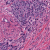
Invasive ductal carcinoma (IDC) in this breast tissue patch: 1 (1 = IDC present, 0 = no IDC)